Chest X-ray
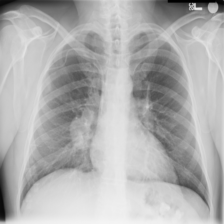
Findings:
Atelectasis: negative
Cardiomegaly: negative
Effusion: negative
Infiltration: negative
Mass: positive
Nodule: negative
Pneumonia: negative
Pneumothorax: negative
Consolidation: negative
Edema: negative
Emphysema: negative
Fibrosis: negative
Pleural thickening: negative
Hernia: negative